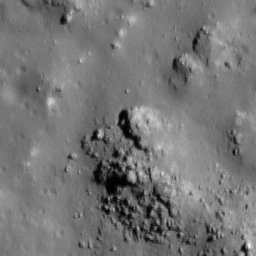
Pit: Tycho 19
Host crater: Tycho
Host type: impact_melt
Lunar coordinates: latitude -43.1, longitude 349.418